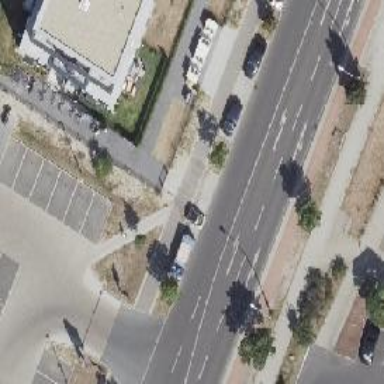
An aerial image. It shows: Footway.